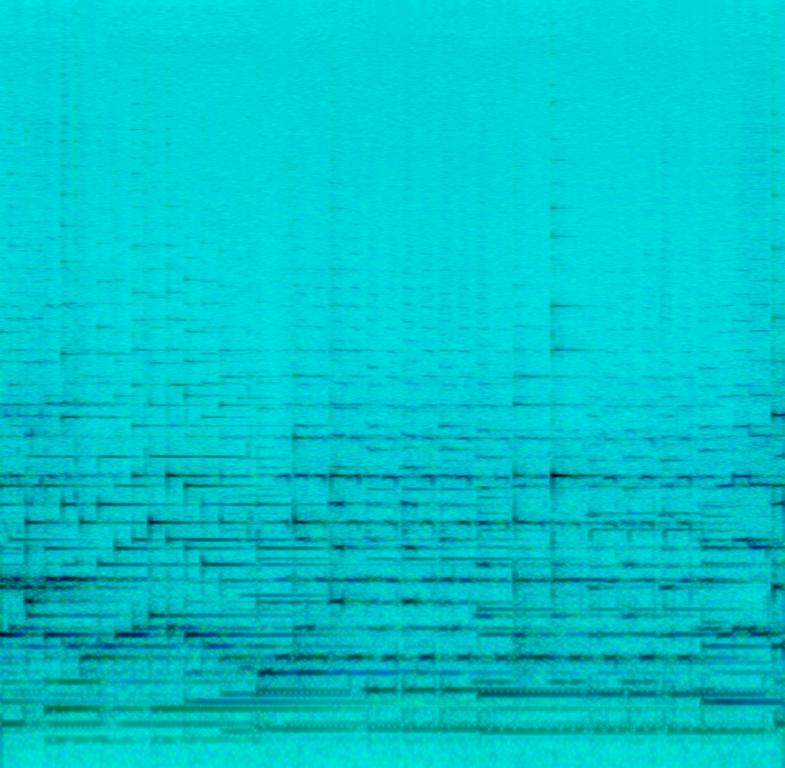
The low quality recording features a live performance of a classical song that consists of an arpeggiated harp melody and breathy flute melody. It sounds soulful, emotional and passionate.